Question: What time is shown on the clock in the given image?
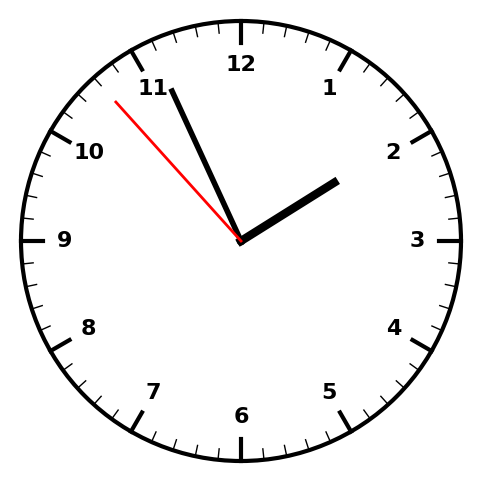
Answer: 01:55:53